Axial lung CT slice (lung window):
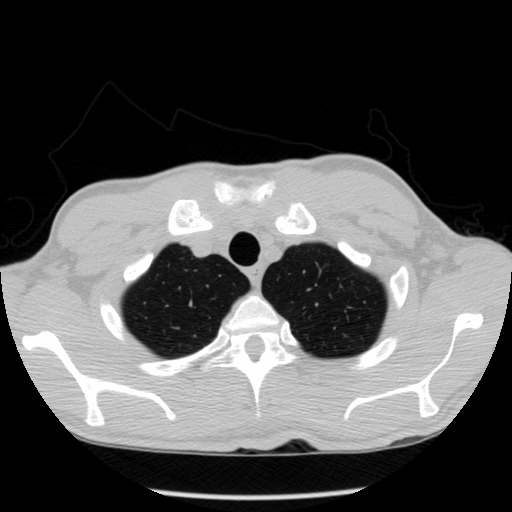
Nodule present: no